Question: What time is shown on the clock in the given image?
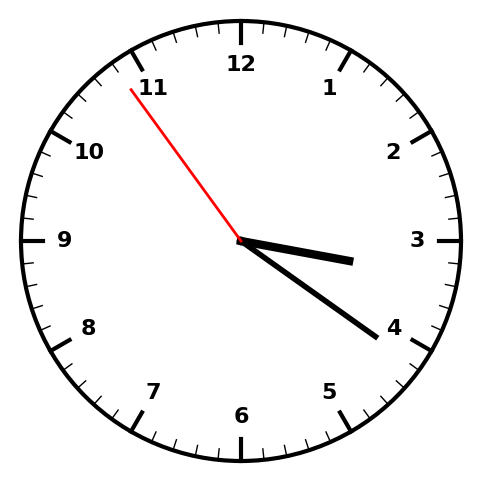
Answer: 03:20:54